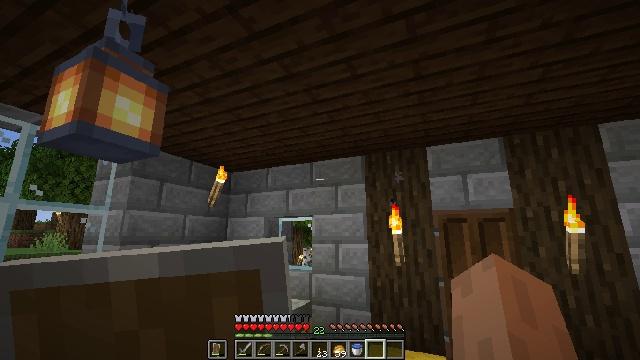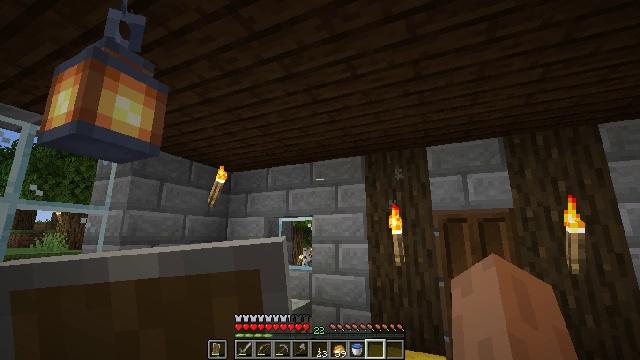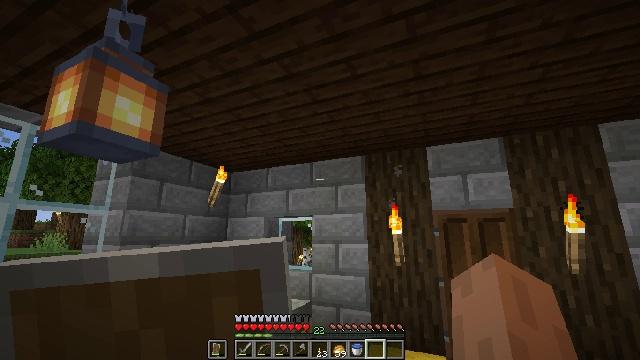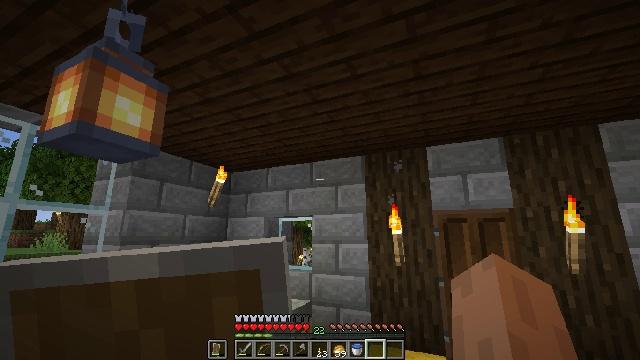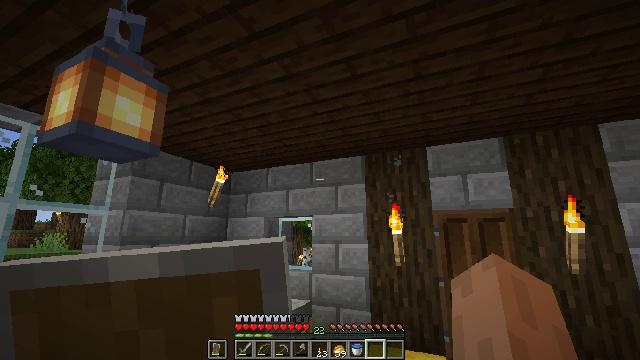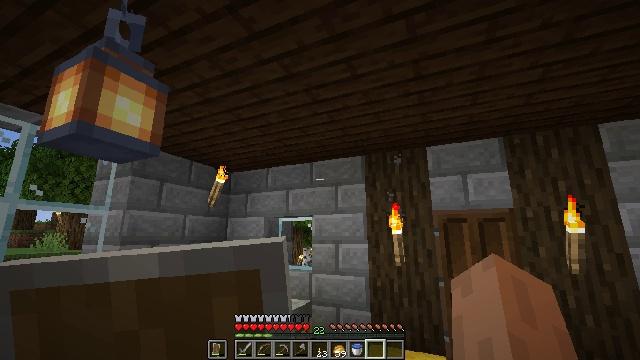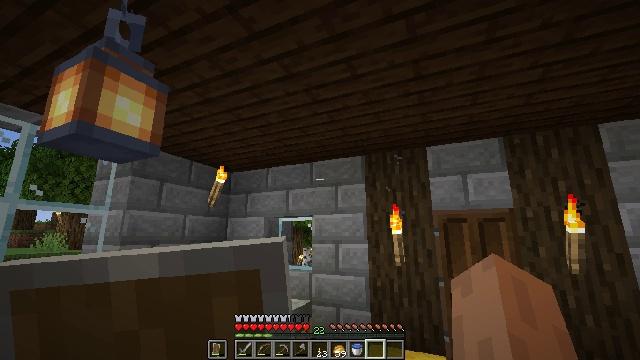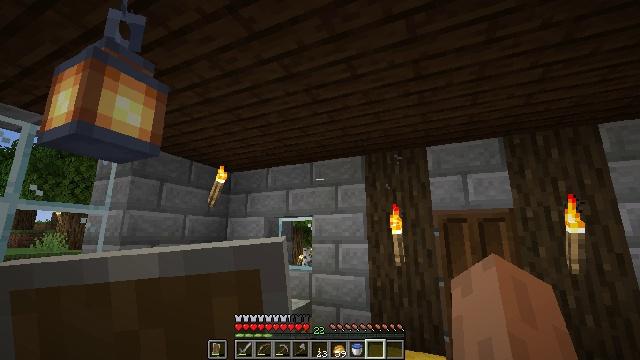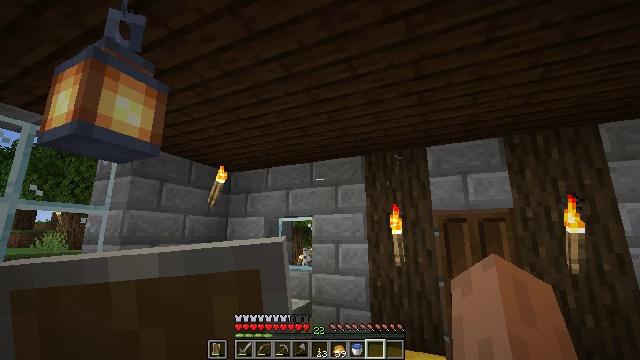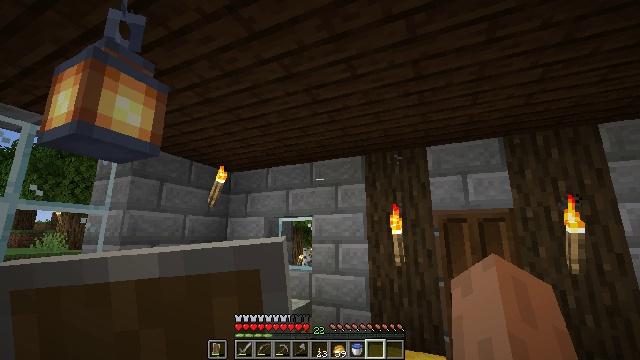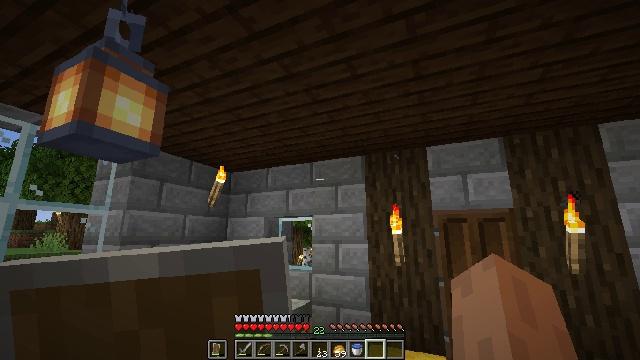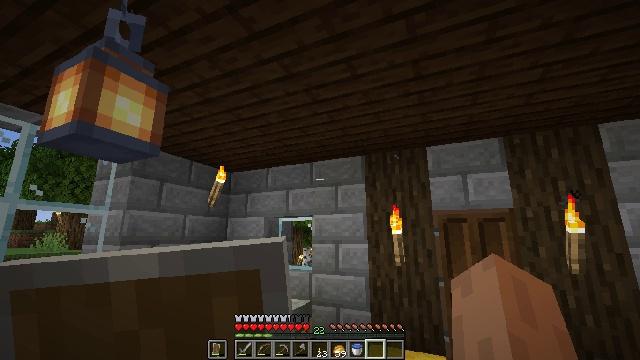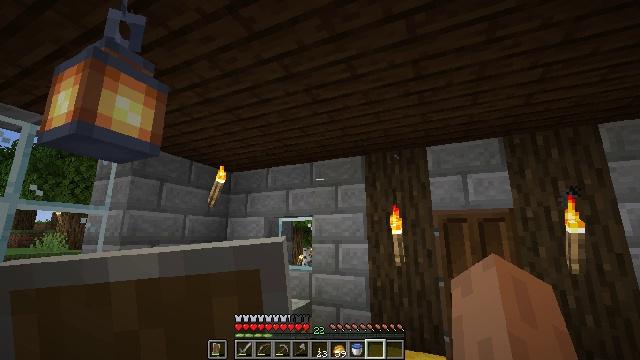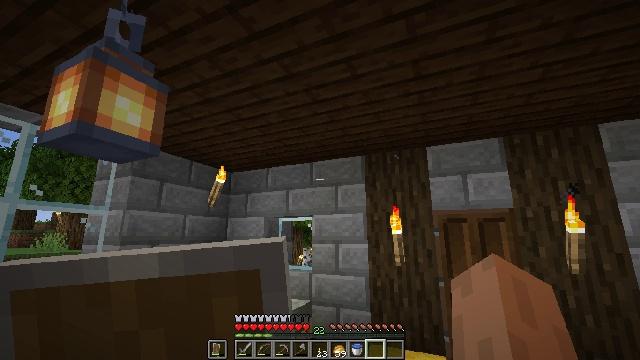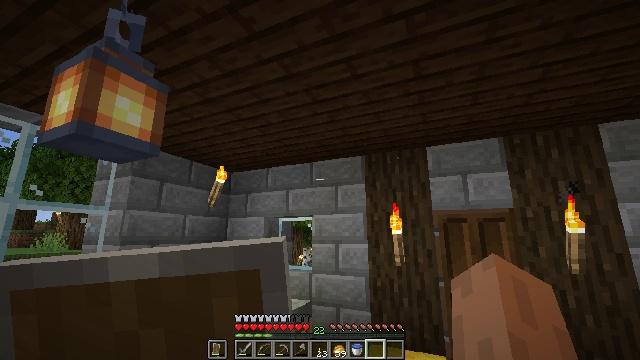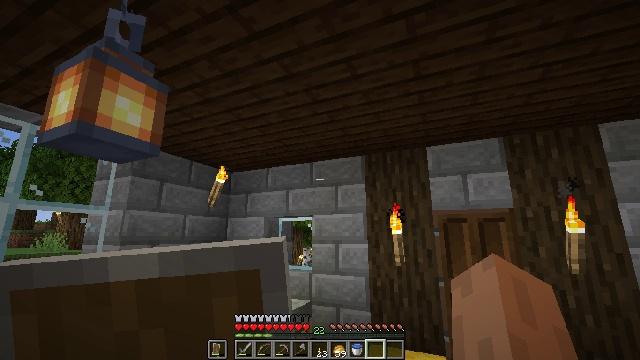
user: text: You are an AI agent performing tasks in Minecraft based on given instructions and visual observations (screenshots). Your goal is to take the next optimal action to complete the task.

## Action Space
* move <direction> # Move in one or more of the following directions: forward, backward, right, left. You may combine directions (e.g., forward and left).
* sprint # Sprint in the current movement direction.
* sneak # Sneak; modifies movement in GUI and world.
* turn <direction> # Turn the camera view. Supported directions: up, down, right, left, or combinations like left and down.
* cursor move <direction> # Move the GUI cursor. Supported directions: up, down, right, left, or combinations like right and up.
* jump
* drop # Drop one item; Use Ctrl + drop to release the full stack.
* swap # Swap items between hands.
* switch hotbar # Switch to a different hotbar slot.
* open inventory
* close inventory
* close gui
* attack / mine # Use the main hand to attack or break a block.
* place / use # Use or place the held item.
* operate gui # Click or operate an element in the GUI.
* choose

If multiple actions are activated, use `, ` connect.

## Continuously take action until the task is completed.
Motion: motion action
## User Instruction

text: Break the chest to retrieve items inside.
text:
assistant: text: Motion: no_op
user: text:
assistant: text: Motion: no_op
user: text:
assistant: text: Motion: no_op
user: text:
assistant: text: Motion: no_op
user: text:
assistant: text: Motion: no_op
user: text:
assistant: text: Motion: no_op
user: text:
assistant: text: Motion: no_op
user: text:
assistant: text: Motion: no_op
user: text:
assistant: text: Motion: no_op
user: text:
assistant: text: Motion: no_op
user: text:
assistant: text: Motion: no_op
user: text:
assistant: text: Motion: no_op
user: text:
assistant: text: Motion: no_op
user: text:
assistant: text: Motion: no_op
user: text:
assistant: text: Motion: no_op
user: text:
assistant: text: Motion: no_op
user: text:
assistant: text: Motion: no_op
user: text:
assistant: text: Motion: no_op
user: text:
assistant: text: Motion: no_op
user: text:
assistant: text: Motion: no_op
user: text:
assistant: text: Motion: no_op
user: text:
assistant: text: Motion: no_op
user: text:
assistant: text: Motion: no_op
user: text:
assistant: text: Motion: no_op
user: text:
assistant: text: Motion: no_op
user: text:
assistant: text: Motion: no_op
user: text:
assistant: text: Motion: no_op
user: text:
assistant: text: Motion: no_op
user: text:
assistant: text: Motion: no_op
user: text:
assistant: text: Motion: no_op